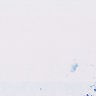
Metastatic tissue present: no